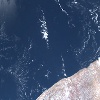
Label: water